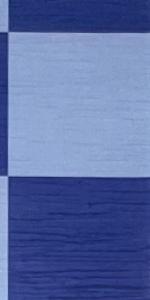
Label: Empty